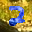
Label: 2